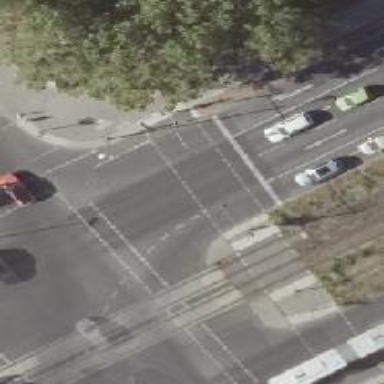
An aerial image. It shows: Road with traffic signals.